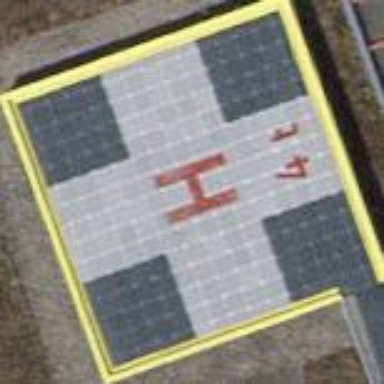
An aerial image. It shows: Image of helipad at airport.